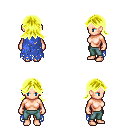
a pixel art fantasy rpg character, female body template, human, light skin, blue tattered cape, teal pants, gold loose hair, four views (front, back, left, right), 2x2 character sprite sheet, small pixel art, hard edges, no anti-aliasing